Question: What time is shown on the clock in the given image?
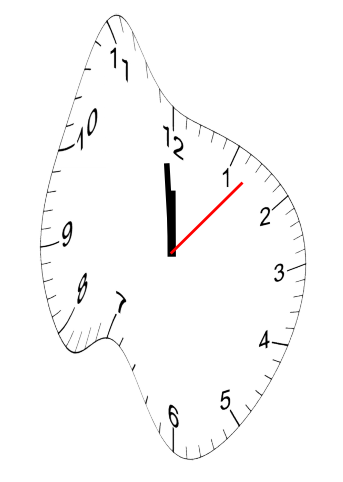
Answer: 11:59:07